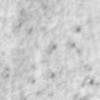
Label: no_change